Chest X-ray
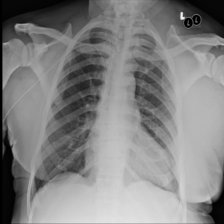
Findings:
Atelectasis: negative
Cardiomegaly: negative
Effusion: negative
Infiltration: negative
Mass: negative
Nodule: negative
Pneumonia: negative
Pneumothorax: negative
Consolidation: negative
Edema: negative
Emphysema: negative
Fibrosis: negative
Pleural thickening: negative
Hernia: negative